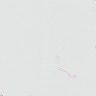
Metastatic tissue present: no